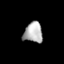
Tissue: lung
Cell type: Epithelial cells
Senescence score: 0.2039
Nuclear area (px): 374
Mean DAPI intensity: 176.209